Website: macys
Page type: payment
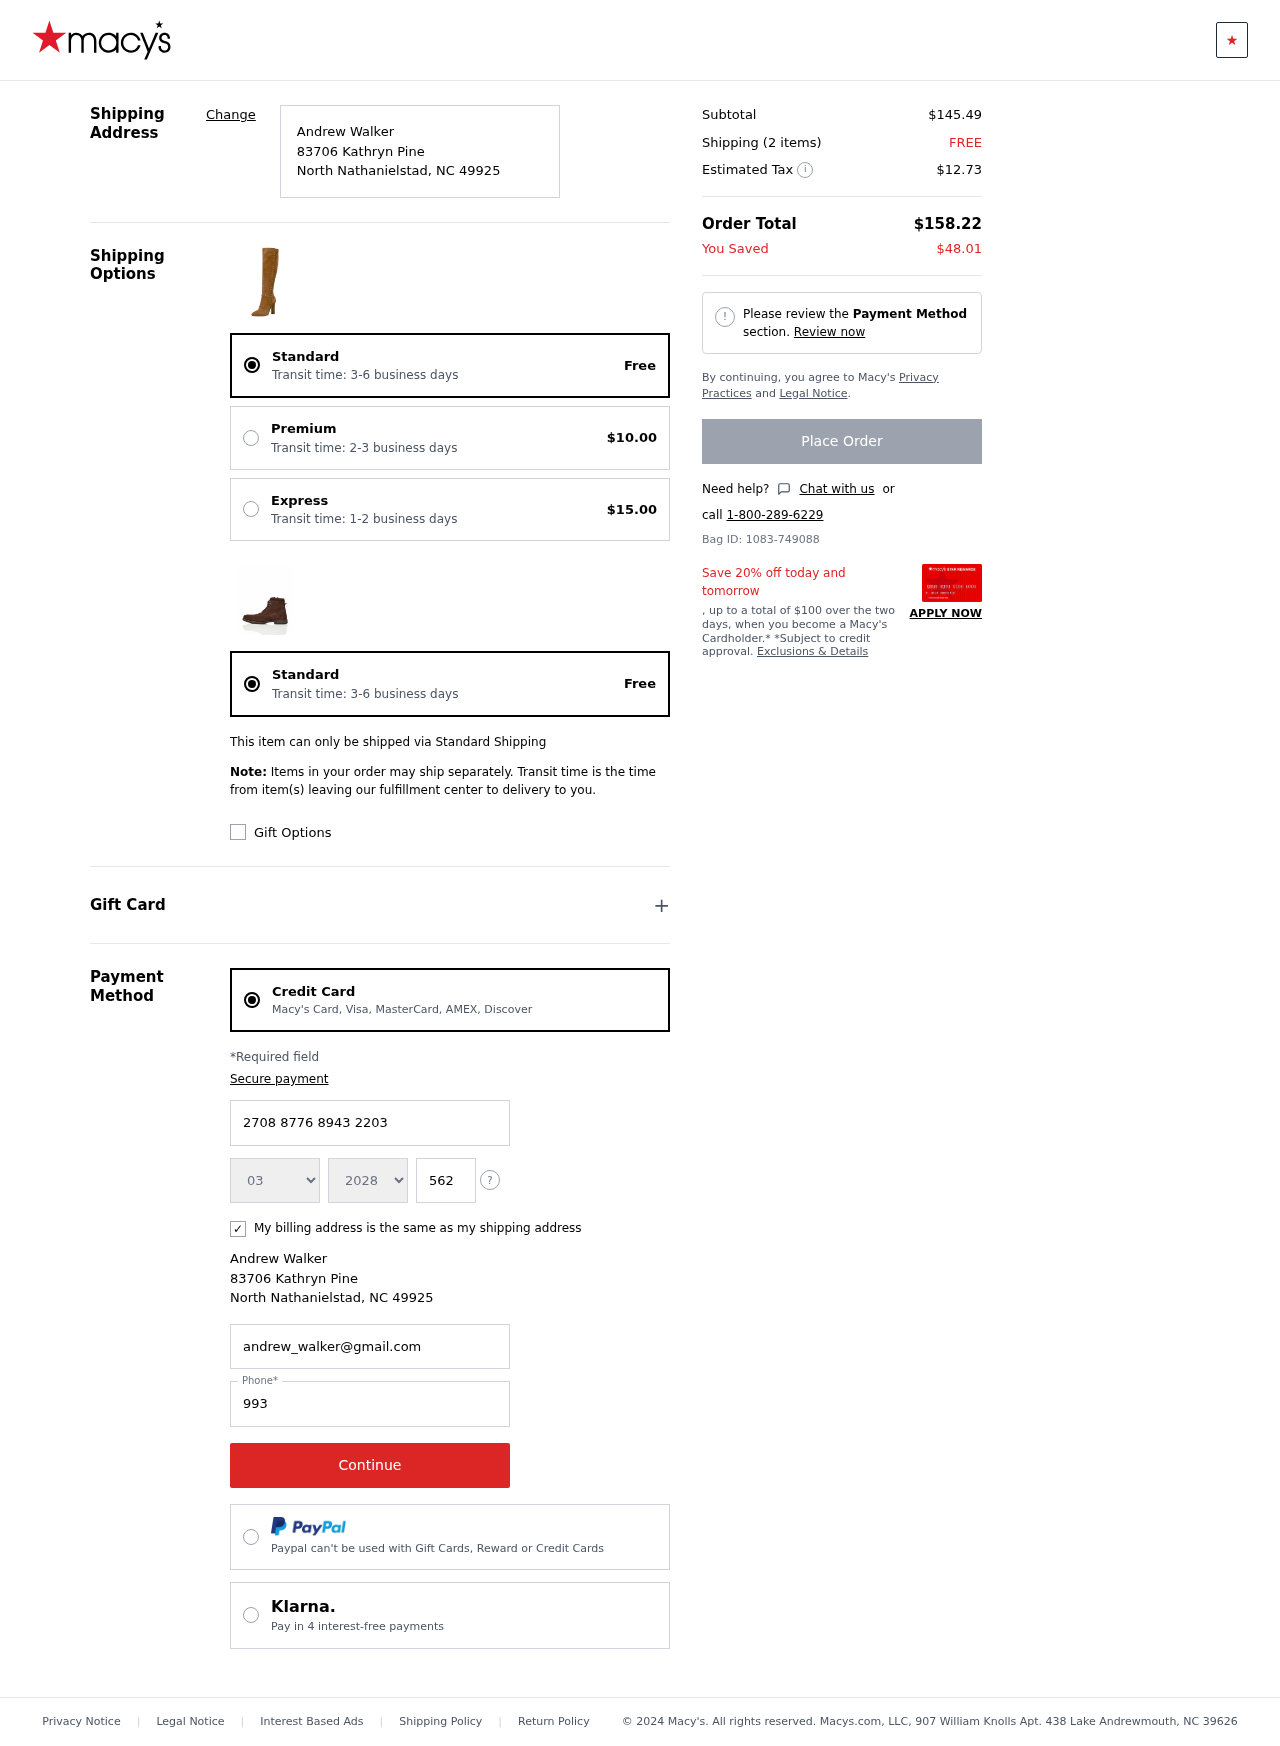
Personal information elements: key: PII_CARD_CVV
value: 562
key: PII_CARD_EXPIRY_MONTH
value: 03
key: PII_CARD_EXPIRY_YEAR
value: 28
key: PII_CARD_NUMBER
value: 2708 8776 8943 2203
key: PII_CITY
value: North Nathanielstad
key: PII_EMAIL
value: andrew_walker@gmail.com
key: PII_FULLNAME
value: Andrew Walker
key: PII_PHONE
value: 9934403990
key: PII_POSTCODE
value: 49925
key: PII_STATE_ABBR
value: NC
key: PII_STREET
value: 83706 Kathryn Pine
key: PII_FULLNAME2
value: Andrew Walker
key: PII_CITY2
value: North Nathanielstad
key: PII_STATE_ABBR2
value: NC
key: PII_POSTCODE_FULL
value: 49925
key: PII_POSTCODE_NUMERIC
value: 49925
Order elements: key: ORDER_DELIVERY_DATE
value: Transit time: 3-6 business days
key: ORDER_SHIPPING_STANDARD
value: Free
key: ORDER_SHIPPING_PREMIUM
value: $10.00
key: ORDER_SHIPPING_EXPRESS
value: $15.00
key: ORDER_DELIVERY_DATE2
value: Transit time: 3-6 business days
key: ORDER_SHIPPING_STANDARD2
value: Free
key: ORDER_SUBTOTAL
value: $145.49
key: ORDER_NUM_ITEMS
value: Shipping (2 items)
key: ORDER_SHIPPING_COST
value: FREE
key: ORDER_TAX
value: $12.73
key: ORDER_TOTAL
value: $158.22
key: ORDER_SAVINGS
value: $48.01
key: ORDER_ID
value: Bag ID: 1083-749088